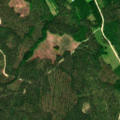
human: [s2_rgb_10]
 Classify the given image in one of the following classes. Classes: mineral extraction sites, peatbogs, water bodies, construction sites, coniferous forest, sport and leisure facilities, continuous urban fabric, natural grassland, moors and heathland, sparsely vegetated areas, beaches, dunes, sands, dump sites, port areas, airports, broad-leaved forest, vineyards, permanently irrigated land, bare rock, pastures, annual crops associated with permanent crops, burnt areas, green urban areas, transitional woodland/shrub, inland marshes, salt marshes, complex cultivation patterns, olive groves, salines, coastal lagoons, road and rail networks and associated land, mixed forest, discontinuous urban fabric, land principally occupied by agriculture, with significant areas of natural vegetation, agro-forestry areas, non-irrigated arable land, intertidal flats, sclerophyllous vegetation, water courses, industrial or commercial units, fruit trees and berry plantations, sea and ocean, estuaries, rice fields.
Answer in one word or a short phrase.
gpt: coniferous forest, mixed forest